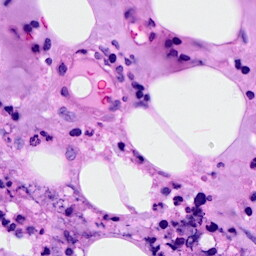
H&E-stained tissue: Breast